Question: If the current date is near the end of the month, how can I set the calendar to auto show the next month?
To solve the issue of the calendar ever defaulting to this.

At the moment I have:
'''
$(predecessor+"input.datePicker").datepicker({
minDate: 0,
changeMonth: true,
dateFormat: "dd/mm/yy",
firstDay: 1,
hideIfNoPrevNext: true,
showAnim: 'slideDown',
showOn: "both",
showOtherMonths: true,
showStatus: true,
maxDate: '-1d'
});
'''
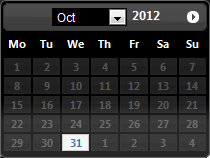
Answer: Use 'beforeShow' Event to set the attribute 'numberOfMonths'
'''
$('#calendar').datepicker({
//minDate: 0,
changeMonth: true,
dateFormat: "dd/mm/yy",
firstDay: 1,
hideIfNoPrevNext: true,
showAnim: 'slideDown',
showOn: "both",
showOtherMonths: true,
showStatus: true,
//maxDate: '-1d'
beforeShow: function(text, inst){
var next_day = new Date(
inst.selectedYear,
inst.selectedMonth,
inst.selectedDay
);
next_day.setDate(next_day.getDate()+1);
console.log(inst.selectedMonth);
console.log(next_day.getMonth());
if(inst.selectedMonth != next_day.getMonth())
return {numberOfMonths: 2};
else
return {numberOfMonths: 1};
}
}).datepicker("setDate", "+0d" );
'''
Demo : <URL>, select 30 Nov and open again.